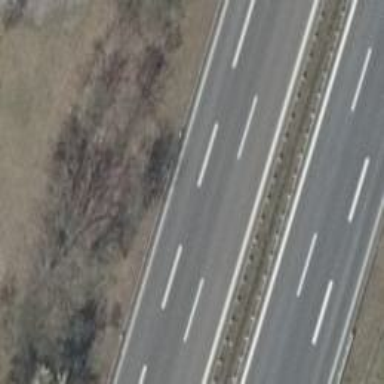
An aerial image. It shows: Asphalt motorway.